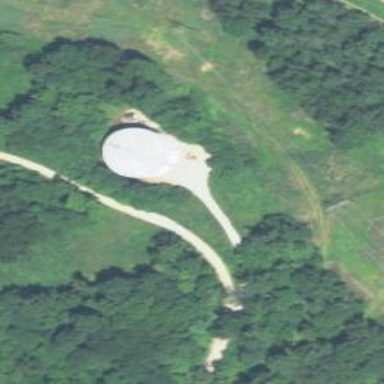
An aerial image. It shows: Storage tank with man-made structure.